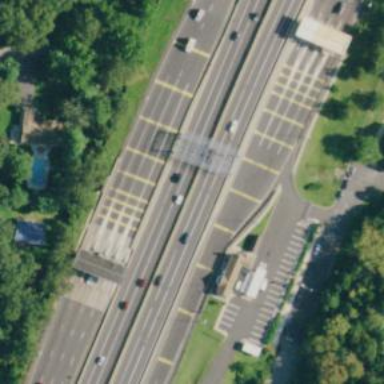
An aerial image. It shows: Toll gantry on the road.